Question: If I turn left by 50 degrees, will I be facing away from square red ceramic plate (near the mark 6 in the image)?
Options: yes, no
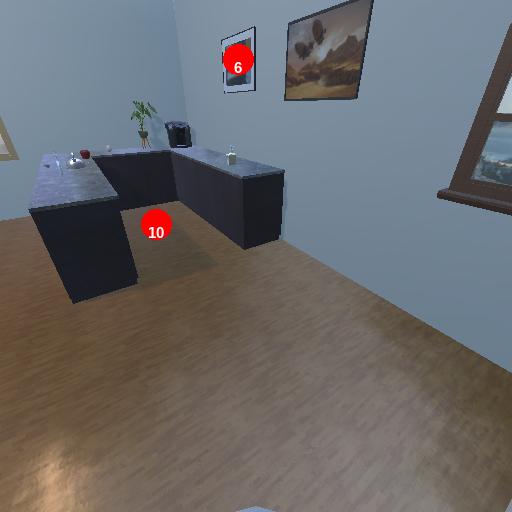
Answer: yes